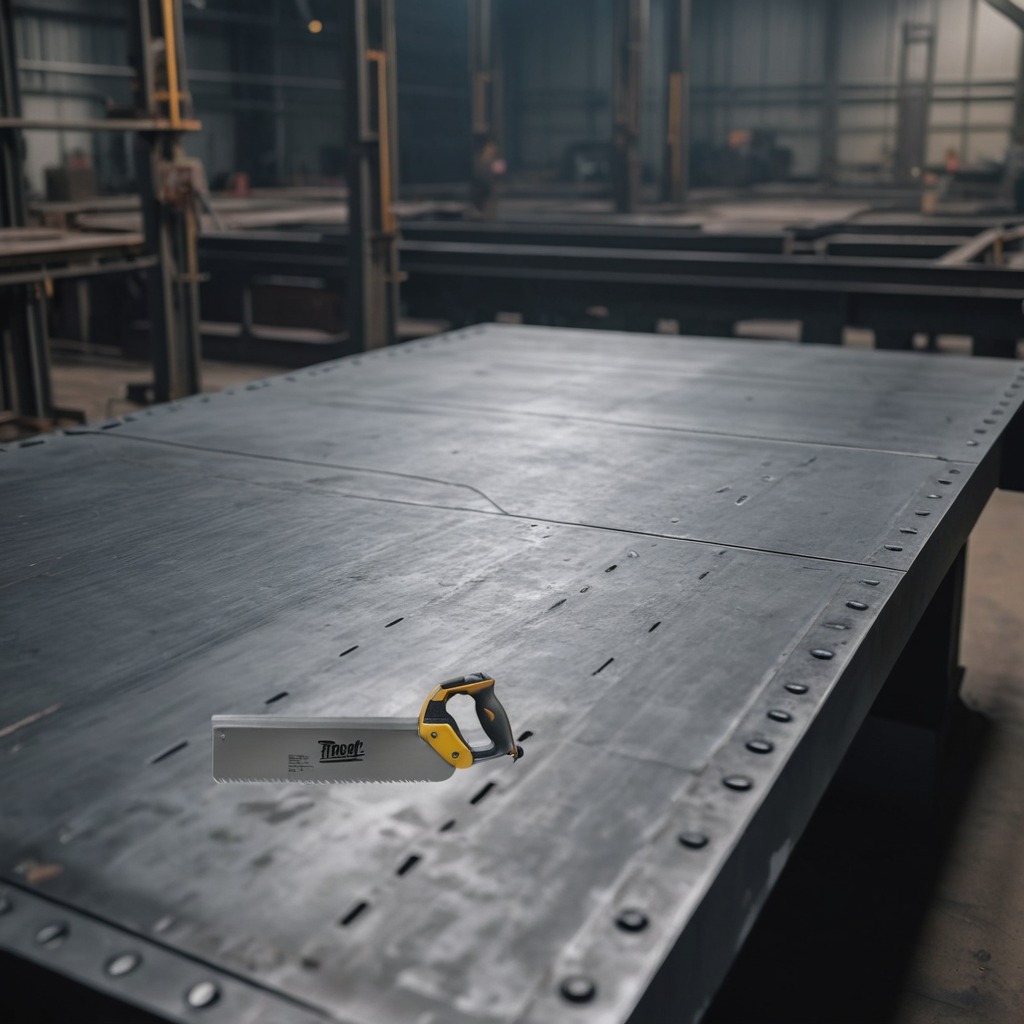
A handheld metal saw is lying on the cold steel table in a mining workshop.